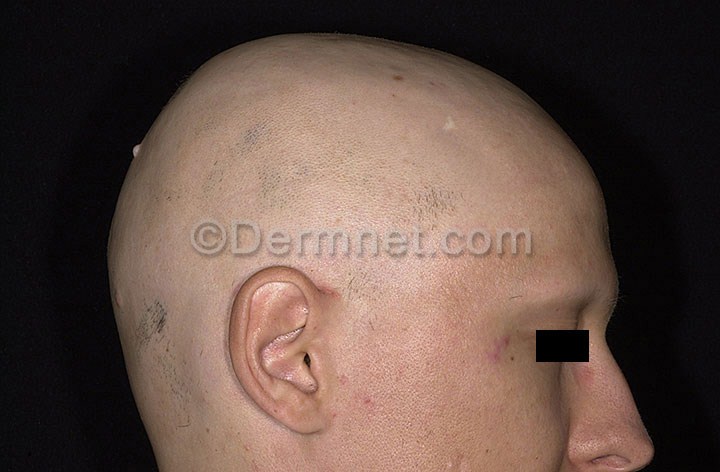
Disease: Hair Loss Photos Alopecia and other Hair Diseases